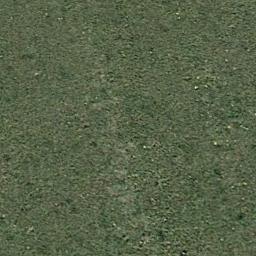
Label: meadow